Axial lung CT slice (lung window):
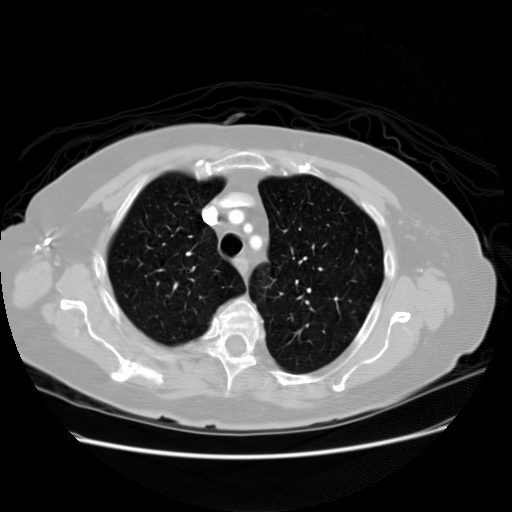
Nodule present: no